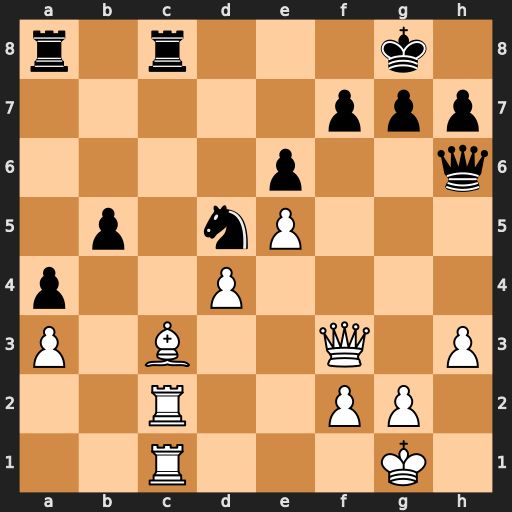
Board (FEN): r1r3k1/5ppp/4p2q/1p1nP3/p2P4/P1B2Q1P/2R2PP1/2R3K1
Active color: w
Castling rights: -
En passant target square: -
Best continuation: Bd2 Rxc2 Bxh6 Rxc1+ Bxc1